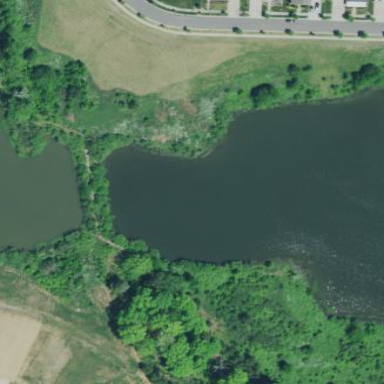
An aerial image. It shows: Serene pond surrounded by nature.